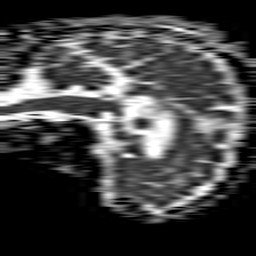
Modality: ADC
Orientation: sagittal
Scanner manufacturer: philips
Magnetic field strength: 1.5 T
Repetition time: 4.6 s
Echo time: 0.08631 s